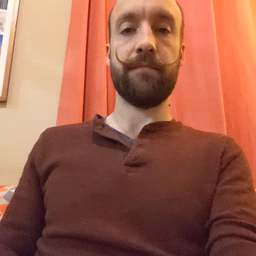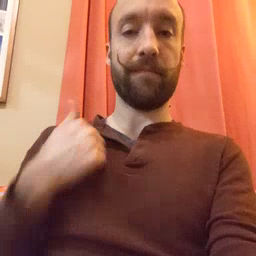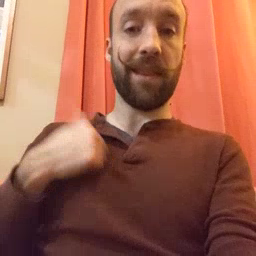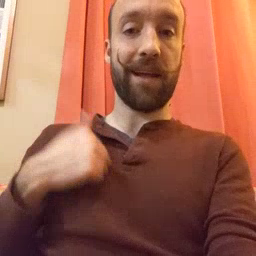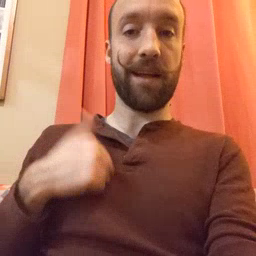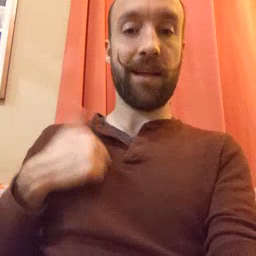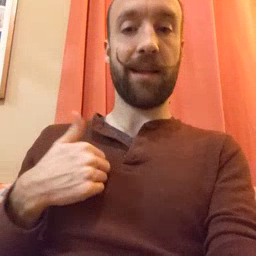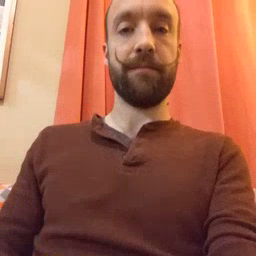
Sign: bath